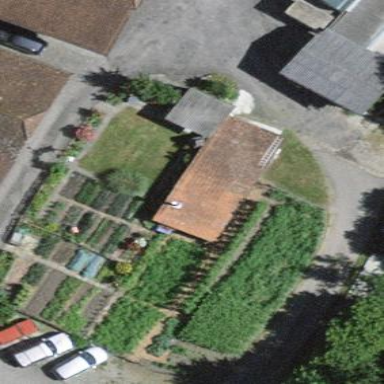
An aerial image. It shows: Farm auxiliary building.